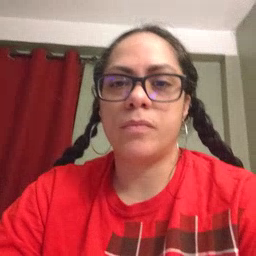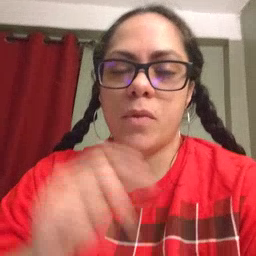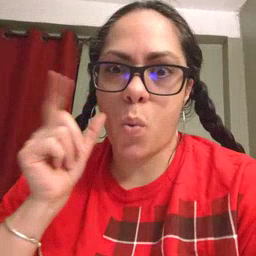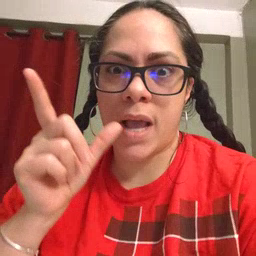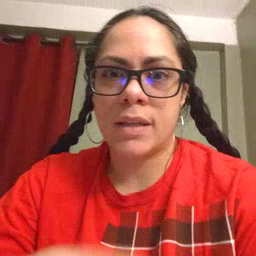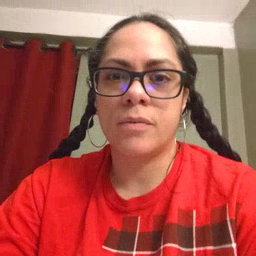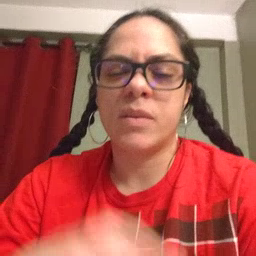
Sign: awake